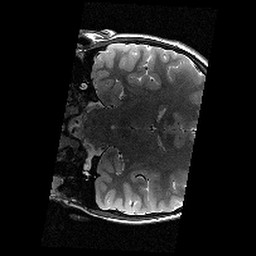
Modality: T2w
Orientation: coronal
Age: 10
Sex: male
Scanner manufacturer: siemens
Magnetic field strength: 3 T
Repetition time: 9.23 s
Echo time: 0.067 s